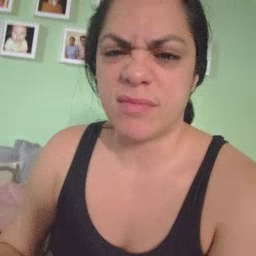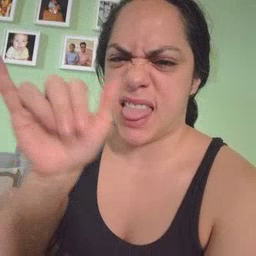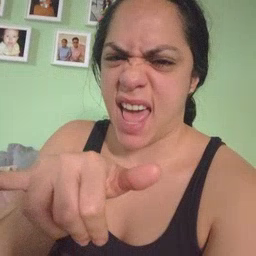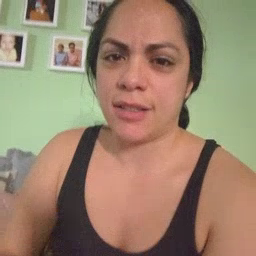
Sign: that